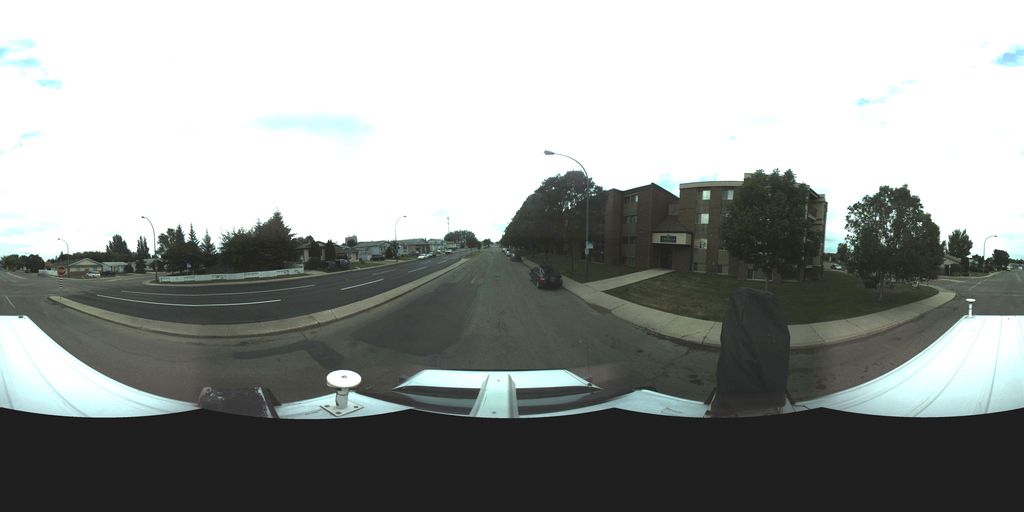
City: saskatoon